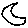
Label: moon